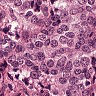
Metastatic tissue present: yes